Question: I'm drawing a simple line chart using Core Graphics. I've created a custom class 'LineChart' which inherits from 'UIControl'. On top of this chart I'd like to add a small filled circle that will be animated (change border color) on touch.
Here is the code for my circles at each (x,y) point.
'''
var layer = CALayer()
layer.borderColor = UIColor.whiteColor().CGColor
layer.backgroundColor = UIColor.blackColor().CGColor
layer.cornerRadius = 8
layer.borderWidth = 4
layer.frame = CGRect(x: xValue, y: yValue, width: 16, height: 16)
self.layer.addSublayer(layer)
'''
I'd like to have a black center with a white border. The problem is that I have a tiny ugly black border around my outer white border.

How can I get rid of this border? I've played with antialiasing settings or added some Core Graphics with a small 1px white border on top but both didn't work out. The black background always shined through and created this outer border. I've seen <URL> but cannot believe that I really have to add two layers at each data point.
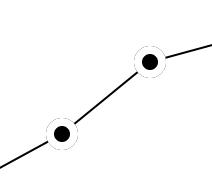
Answer: One way to work around the problem is to create a custom subclass of 'CALayer' and override the 'drawInContext' method to draw the bordered circle. Here's the class implementation
'''
@implementation DotLayer
- (instancetype)initWithFrame:(CGRect)frame
{
self = [super init];
if ( self )
{
self.frame = frame;
self.backgroundColor = [UIColor clearColor].CGColor;
self.borderColor = [UIColor whiteColor].CGColor;
[self setNeedsDisplay];
}
return( self );
}
- (void)setBorderColor:(CGColorRef)borderColor
{
[super setBorderColor:borderColor];
[self setNeedsDisplay];
}
- (void)drawInContext:(CGContextRef)context
{
CGRect rect = self.bounds;
CGContextSetFillColorWithColor( context, self.borderColor );
CGContextFillEllipseInRect( context, rect );
rect = CGRectInset( self.bounds, 4, 4 );
CGContextSetFillColorWithColor( context, [UIColor blackColor].CGColor );
CGContextFillEllipseInRect( context, rect );
}
@end
'''
Here's the code to add a dot
'''
DotLayer *layer = [[DotLayer alloc] initWithFrame:CGRectMake( xValue, yValue, 16, 16 )];
[self.layer addSublayer:layer];
'''
And here's the code to change the border color of a dot
'''
layer.borderColor = [UIColor greenColor].CGColor;
'''